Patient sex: F
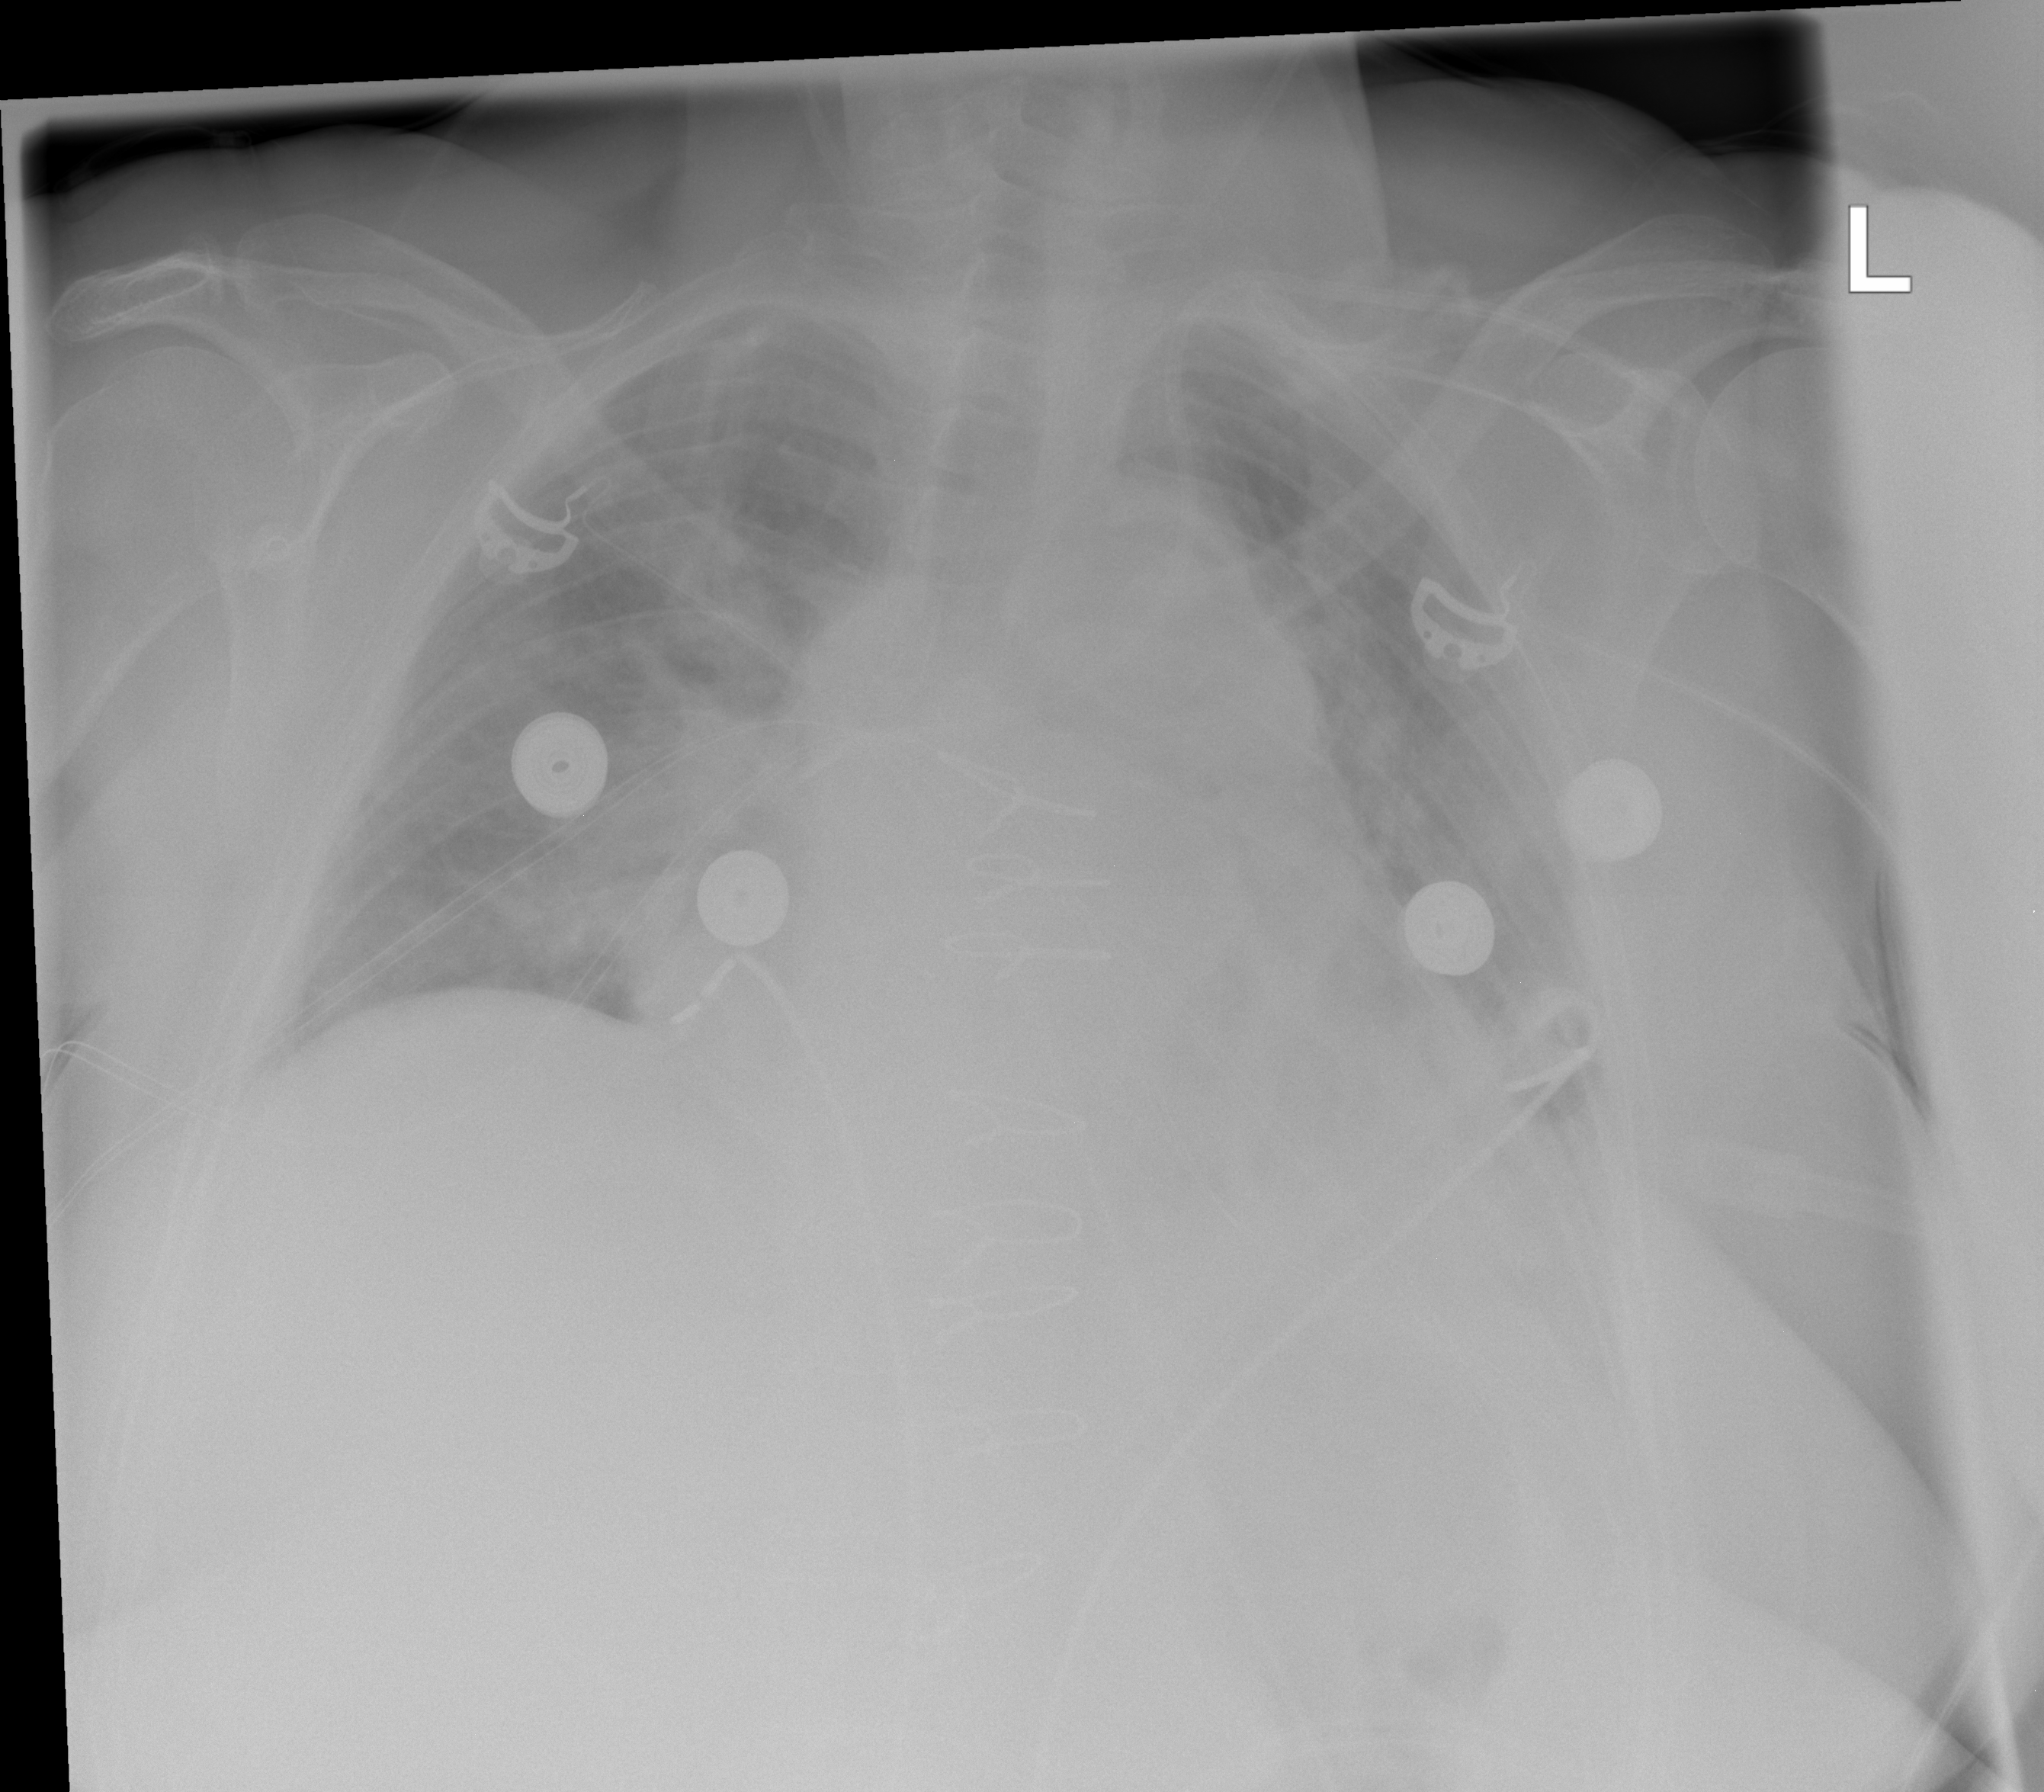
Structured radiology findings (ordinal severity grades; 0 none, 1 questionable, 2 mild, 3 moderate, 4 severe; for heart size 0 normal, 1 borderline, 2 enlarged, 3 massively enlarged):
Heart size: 2
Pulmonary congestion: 2
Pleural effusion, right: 0
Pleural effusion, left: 2
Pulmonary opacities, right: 2
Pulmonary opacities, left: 1
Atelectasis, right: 2
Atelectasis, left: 2